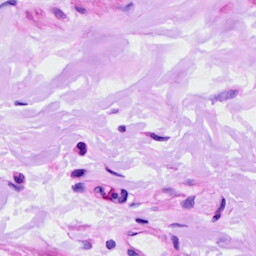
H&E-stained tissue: Ovarian